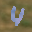
Label: 4